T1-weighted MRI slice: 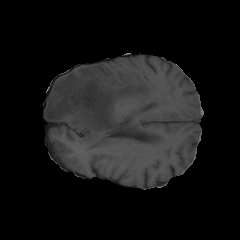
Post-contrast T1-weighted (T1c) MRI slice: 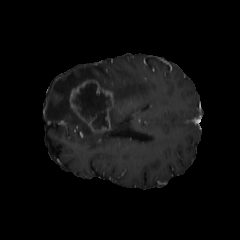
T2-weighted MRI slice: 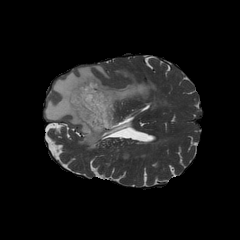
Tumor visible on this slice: yes